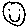
Label: smiley face